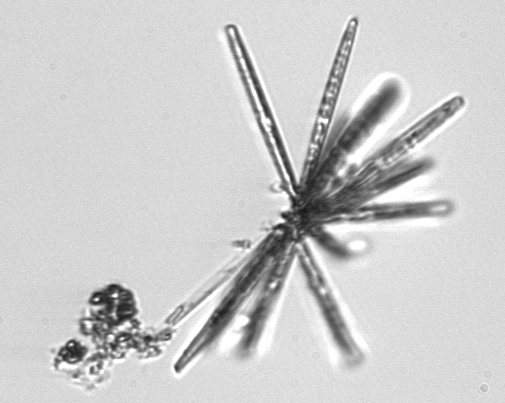
Label: Thalassionema